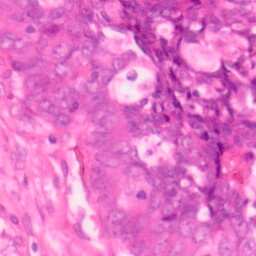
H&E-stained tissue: Colon